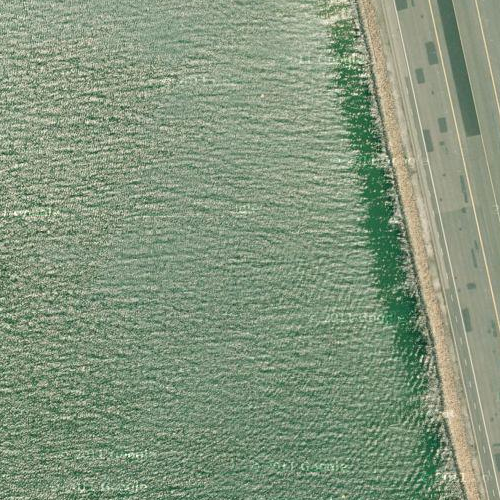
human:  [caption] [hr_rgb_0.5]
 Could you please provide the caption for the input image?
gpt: A part of ocean with deep green waters .

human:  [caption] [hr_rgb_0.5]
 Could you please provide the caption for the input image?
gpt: This is a part of deep green sparkling sea with a sand beach beside .

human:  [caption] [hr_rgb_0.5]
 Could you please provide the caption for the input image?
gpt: This is a part of deep green sparkling sea with a sand beach beside .

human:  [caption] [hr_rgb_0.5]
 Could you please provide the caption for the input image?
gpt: This is a part of deep green sparkling sea with a white boat on it .

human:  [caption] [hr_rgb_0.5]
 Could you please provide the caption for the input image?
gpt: This is a part of deep green sparkling sea with a white sand beach beside .